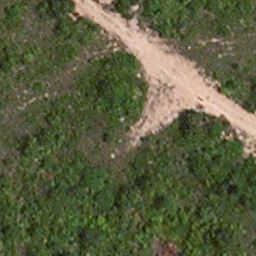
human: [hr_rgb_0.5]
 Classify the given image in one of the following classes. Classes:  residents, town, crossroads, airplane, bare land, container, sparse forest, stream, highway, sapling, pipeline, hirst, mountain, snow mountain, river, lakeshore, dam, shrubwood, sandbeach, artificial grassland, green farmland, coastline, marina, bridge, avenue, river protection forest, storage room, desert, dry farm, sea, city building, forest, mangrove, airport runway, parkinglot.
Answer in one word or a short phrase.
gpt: avenue